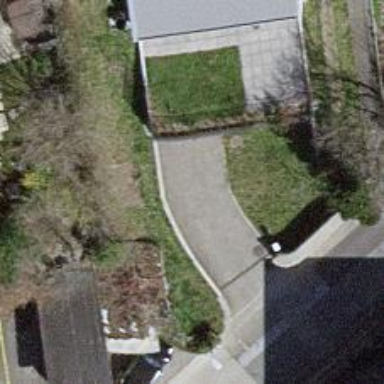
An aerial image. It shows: Alley classified as service road.